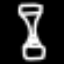
Label: hourglass